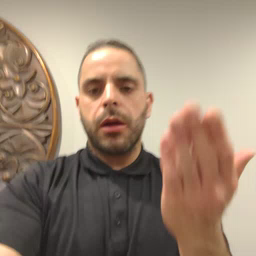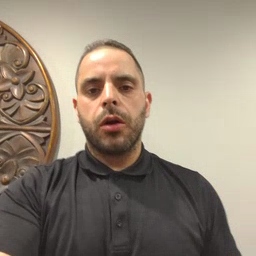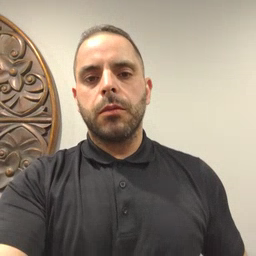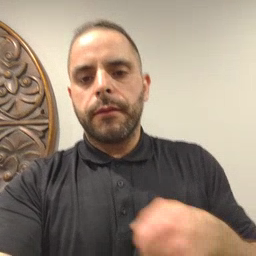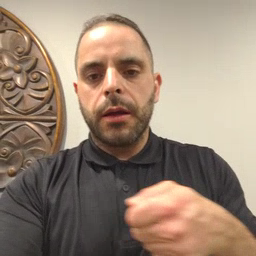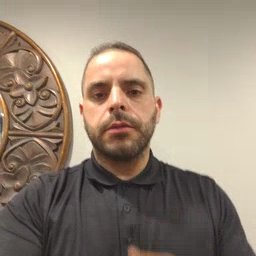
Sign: vacuum